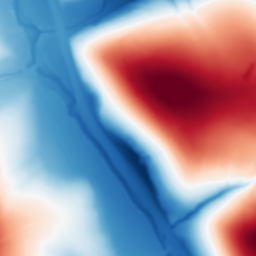
Category: multiscale
Decomposition family: dog
Decomposition parameters: sigma_low: 1
sigma_high: 100
Upsampling method: linear_exact
Upsampling parameters: scale: 2
Upsampling scale: 2